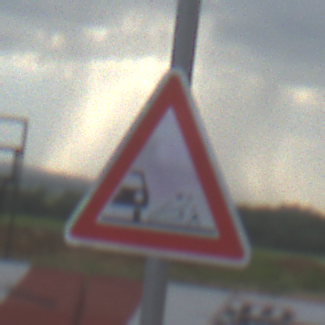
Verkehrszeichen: SplittSchotter
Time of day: MorningAfternoon
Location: Outdoor (RoadRail)
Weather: PartlyCloudy
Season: NotSpecified
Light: Natural